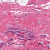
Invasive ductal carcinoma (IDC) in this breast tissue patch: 0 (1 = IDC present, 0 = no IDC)